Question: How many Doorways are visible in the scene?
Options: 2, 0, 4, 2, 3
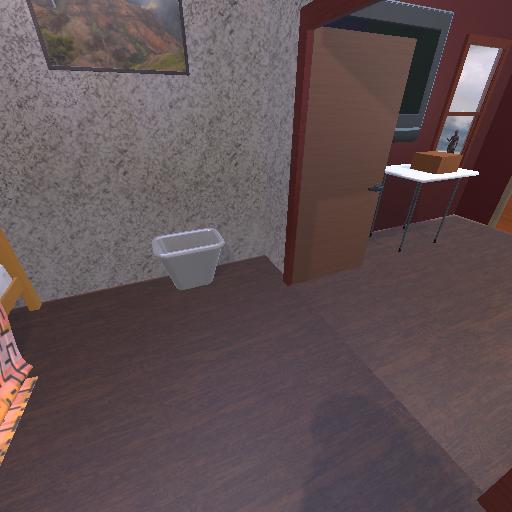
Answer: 2